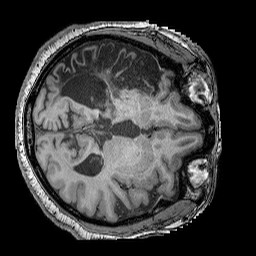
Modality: T1w
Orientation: axial
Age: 46
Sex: male
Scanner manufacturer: siemens
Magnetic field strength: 3 T
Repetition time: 2.25 s
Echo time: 0.00411 s